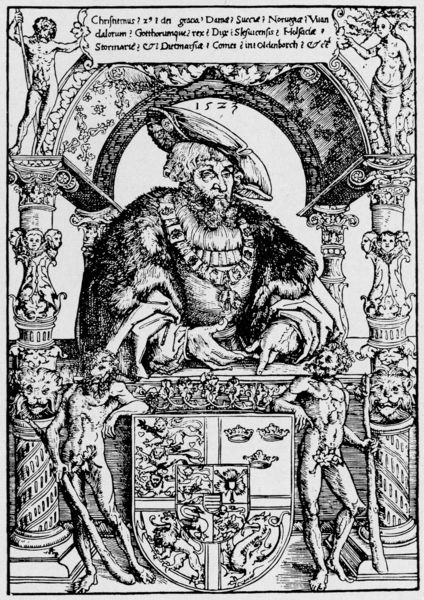
Titel: Bildnis von Christian II König von Dänemark
Künstler: Lucas d.Ä. Cranach
Institution: (Seriendruck)
Schlagwörter: akt, himmel, kampf, mann, nackt, umhang, akte, menschen, sitzen, busen, frau, hut, köpfe, mund, männer, nase, schwarz, säule, säulen, tisch, weiss, zeichnung, ornament, bart, blond, hemd, architektur, augen, barock, gesicht, kragen, pelz, rahmen, sockel, bildnis, hände, portrait, porträt, stamm, kirche, gewand, haare, mantel, reich, kaufmann, krone, renaissance, stock, affe, fell, holzschnitt, schrift, bogen, kette, grafik, graphik, figuren, rundbogen, friedrich, könig, soldaten, tafel, inschrift, floral, ornamente, nackte, tor, adam, eva, schild, gewölbe, schaf, buch, druck, druckgraphik, druckgrafik, schwarz weiß, radierung, stich, seite, text, stöcke, überschrift, gestik, orden, kunst, fürst, kapitelle, buchseite, wappen, barett, pelzkragen, skulpturen, pelzmantel, halbprofil, gut, mischwesen, wams, greif, hot, luther, baldachin, löwe, basis, kupferstich, allegorien, keule, waben, christentum, stecken, drache, kostbar, bund, affen, kronen, latein, regent, säle, tierköpfe, spruchband, neuzeit, kirchr, evangelium, lorbeerblatt, katholiken, goldenes vlies, vlies, zeigend, goldene, gehäus, llustration, löwenköpfe, nebenfiguren, srüste, wilder mann, wilde männer, 1523, golder vlies, hier, goldene vlies, reic